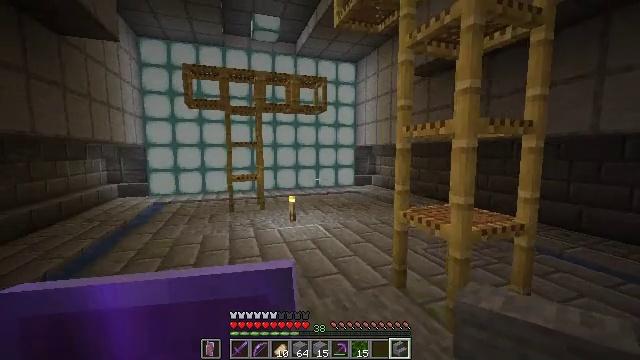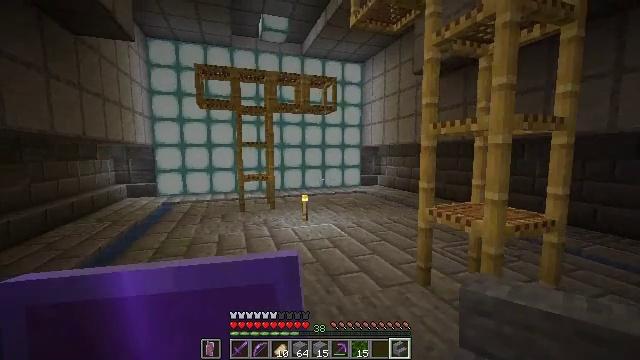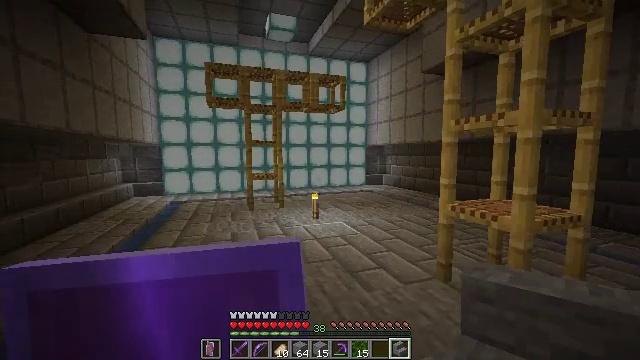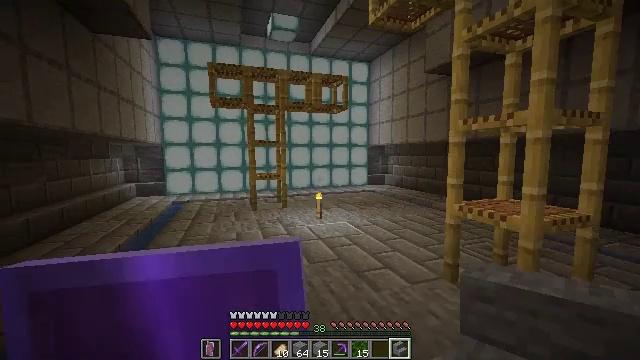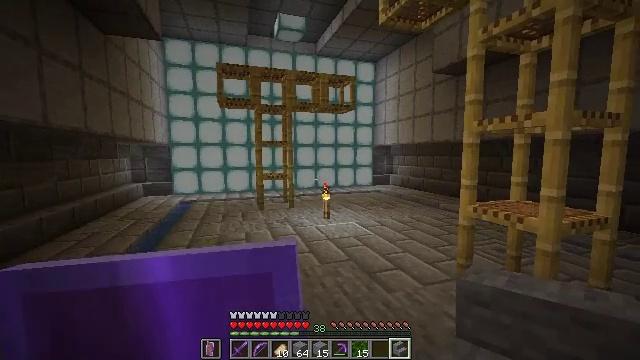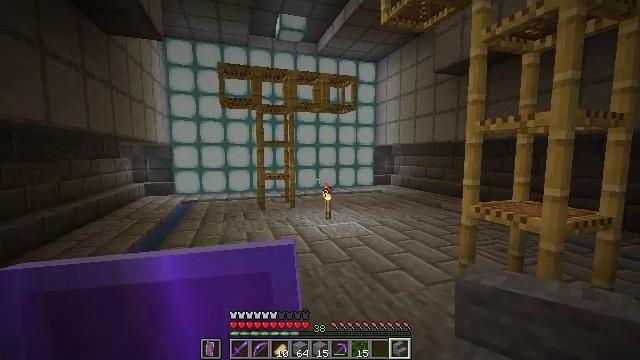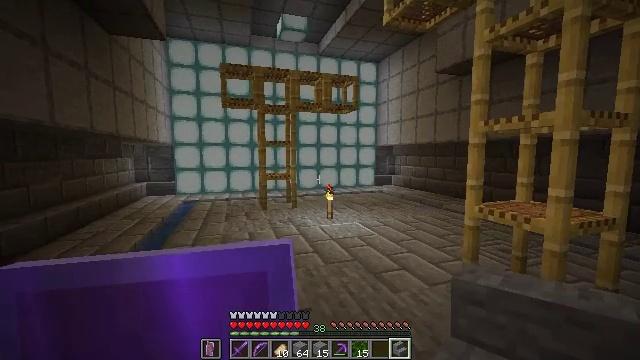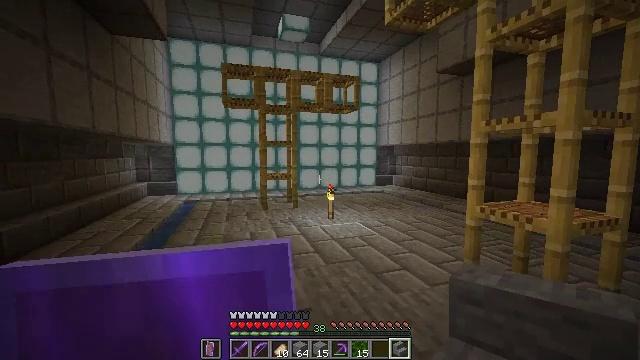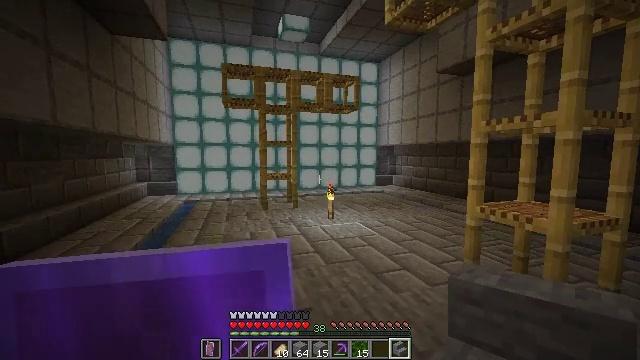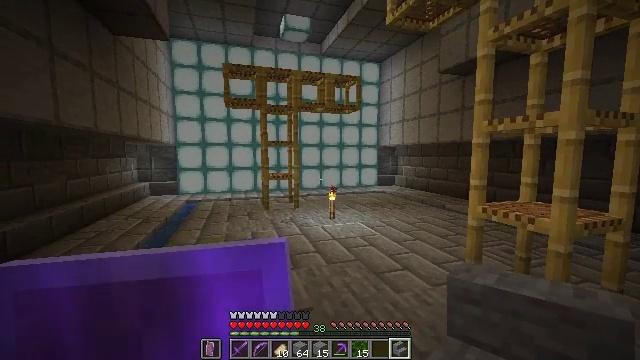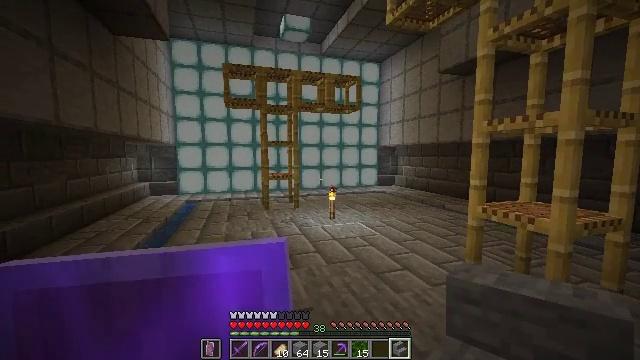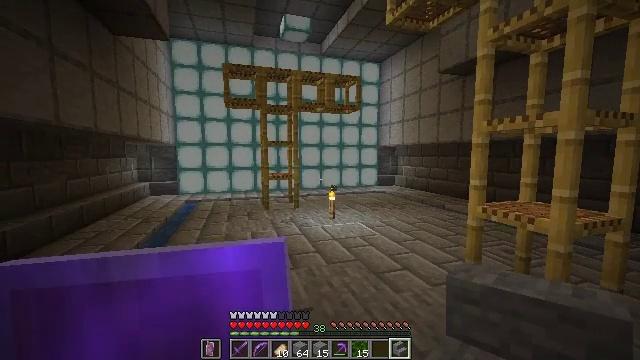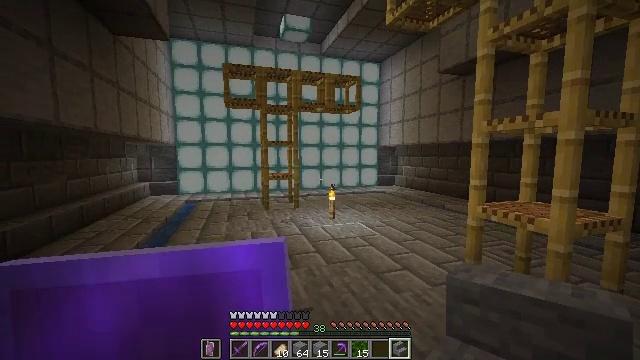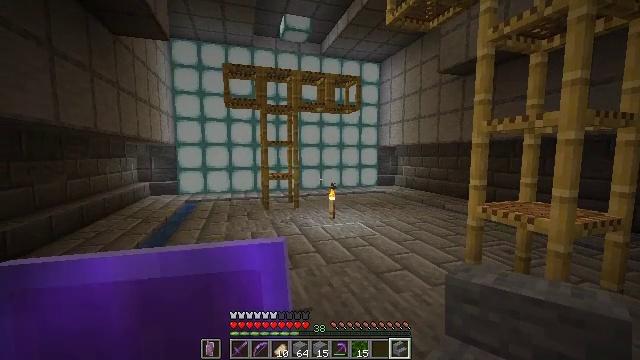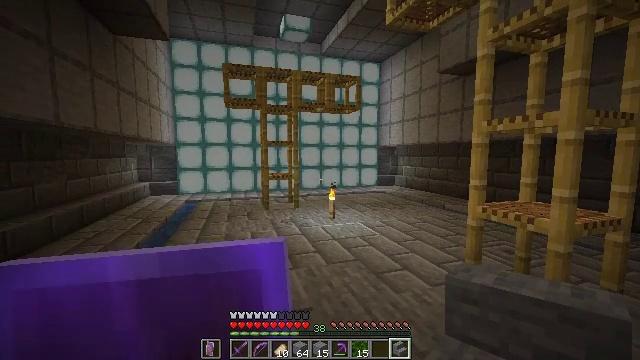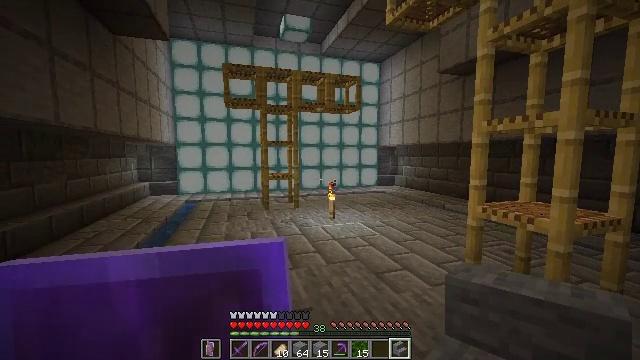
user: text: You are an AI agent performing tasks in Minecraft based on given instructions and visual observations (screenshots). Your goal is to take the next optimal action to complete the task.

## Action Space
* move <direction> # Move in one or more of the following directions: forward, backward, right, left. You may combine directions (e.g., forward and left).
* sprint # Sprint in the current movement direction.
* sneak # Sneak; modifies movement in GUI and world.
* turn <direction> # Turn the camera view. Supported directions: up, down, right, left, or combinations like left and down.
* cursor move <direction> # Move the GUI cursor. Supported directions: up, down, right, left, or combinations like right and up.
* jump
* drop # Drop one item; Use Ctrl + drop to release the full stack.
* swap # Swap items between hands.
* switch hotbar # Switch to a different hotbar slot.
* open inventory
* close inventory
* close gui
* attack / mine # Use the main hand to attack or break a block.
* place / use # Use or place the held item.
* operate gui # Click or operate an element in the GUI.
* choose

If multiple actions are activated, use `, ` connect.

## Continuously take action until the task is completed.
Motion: motion action
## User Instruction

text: Gather the sea lantern with a pickaxe.
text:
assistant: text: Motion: move left
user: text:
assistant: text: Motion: move left
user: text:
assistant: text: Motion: no_op
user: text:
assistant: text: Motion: no_op
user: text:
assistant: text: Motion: no_op
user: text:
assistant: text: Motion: no_op
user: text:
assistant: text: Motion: no_op
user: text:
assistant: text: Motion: no_op
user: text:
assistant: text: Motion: no_op
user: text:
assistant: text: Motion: no_op
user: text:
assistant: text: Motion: no_op
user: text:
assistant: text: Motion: no_op
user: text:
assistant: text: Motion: no_op
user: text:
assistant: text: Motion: no_op
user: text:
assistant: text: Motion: no_op
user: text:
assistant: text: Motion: no_op
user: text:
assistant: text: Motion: no_op
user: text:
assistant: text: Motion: no_op
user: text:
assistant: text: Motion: no_op
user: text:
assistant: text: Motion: no_op
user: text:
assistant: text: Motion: no_op
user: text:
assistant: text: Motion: no_op
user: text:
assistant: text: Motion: no_op
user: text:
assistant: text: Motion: no_op
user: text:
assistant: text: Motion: no_op
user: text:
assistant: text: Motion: no_op
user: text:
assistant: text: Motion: no_op
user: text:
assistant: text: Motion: no_op
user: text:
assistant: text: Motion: no_op
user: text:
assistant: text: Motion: no_op